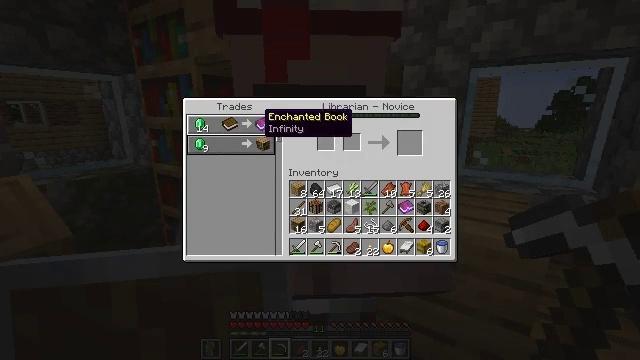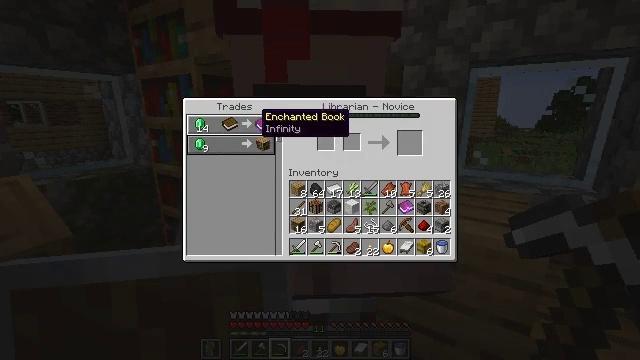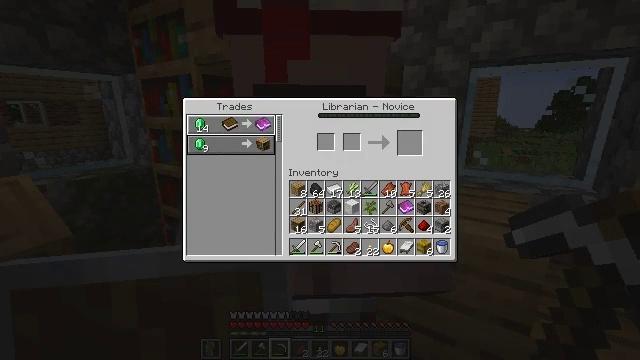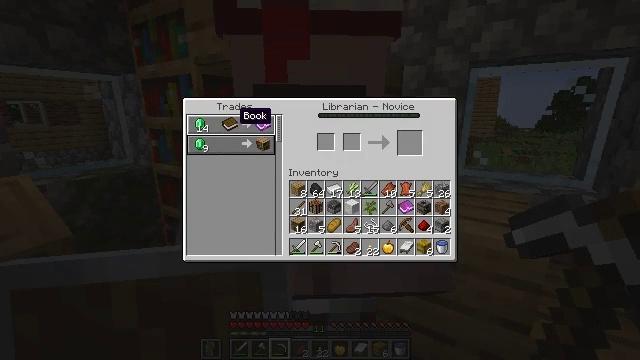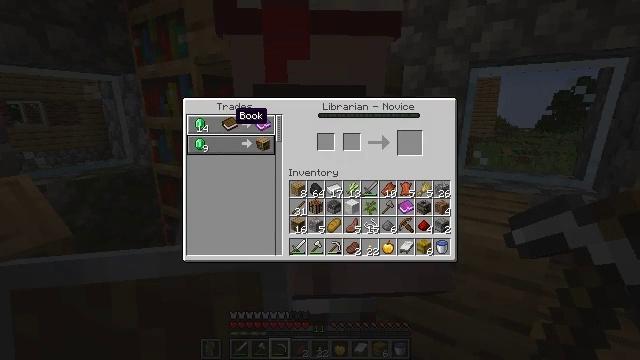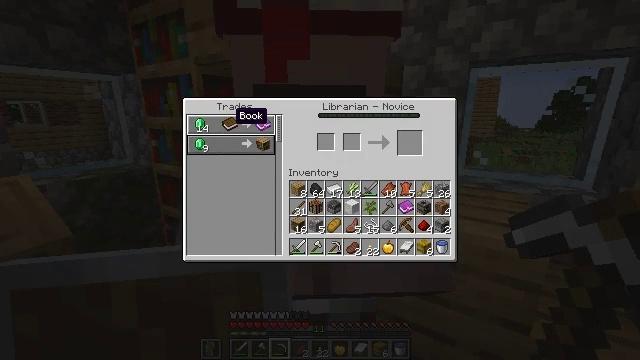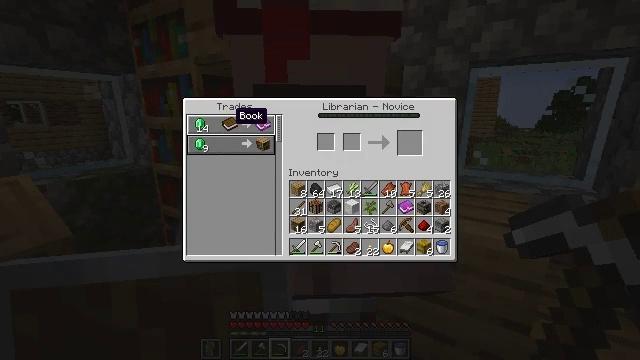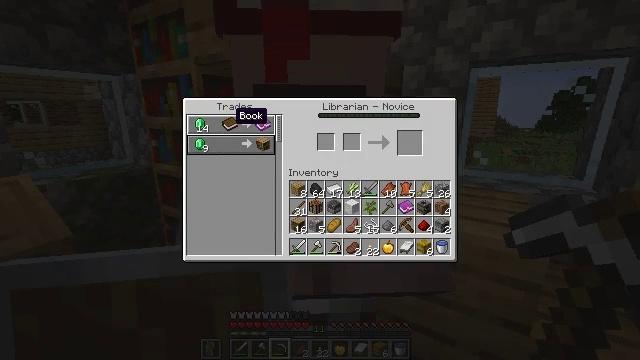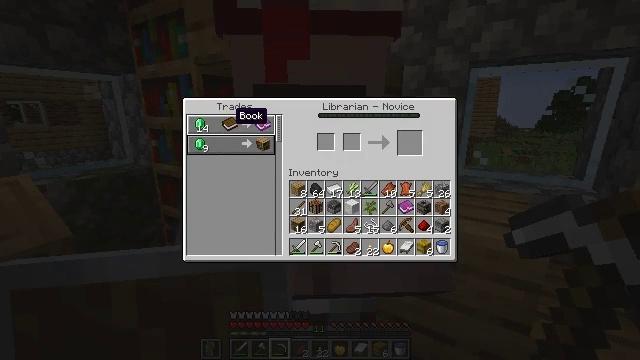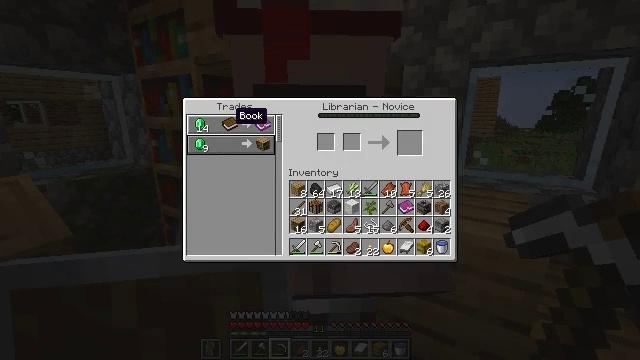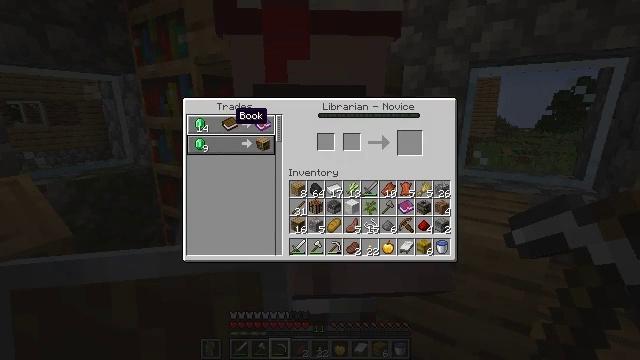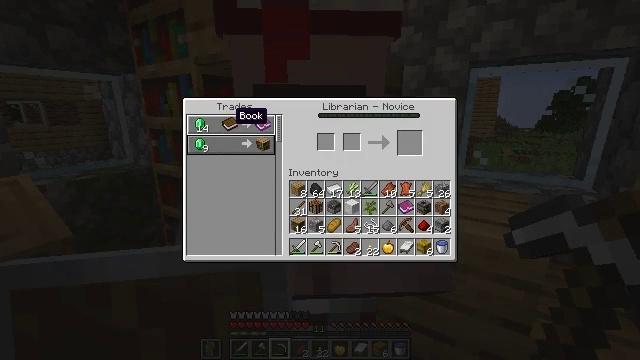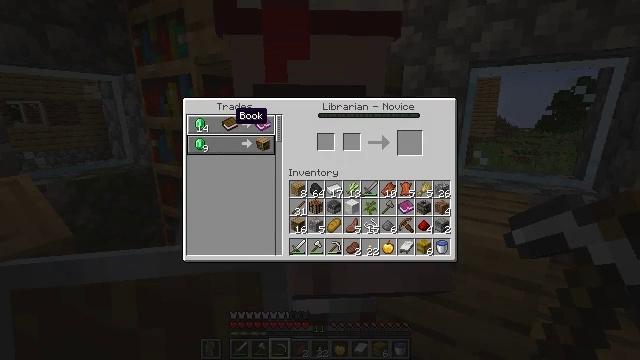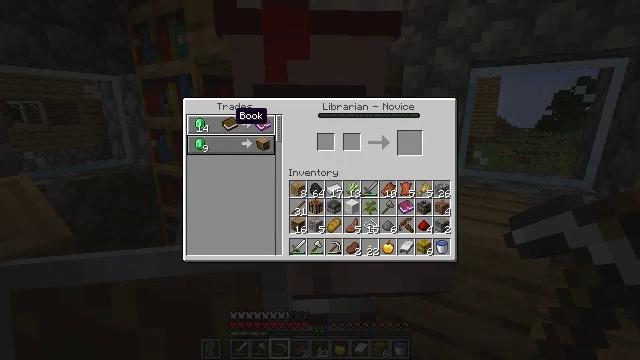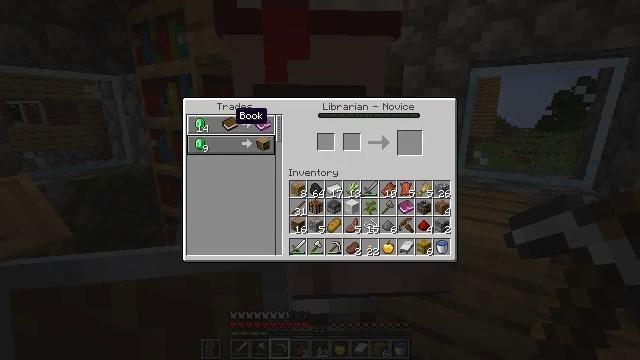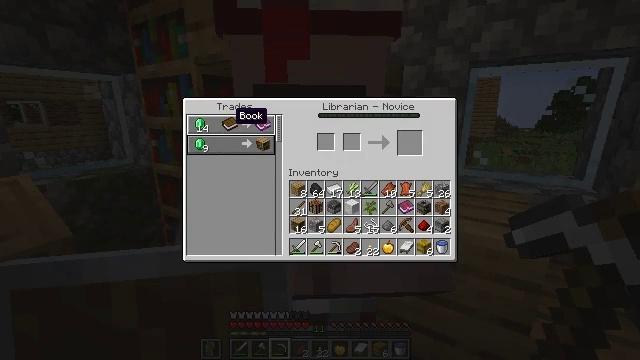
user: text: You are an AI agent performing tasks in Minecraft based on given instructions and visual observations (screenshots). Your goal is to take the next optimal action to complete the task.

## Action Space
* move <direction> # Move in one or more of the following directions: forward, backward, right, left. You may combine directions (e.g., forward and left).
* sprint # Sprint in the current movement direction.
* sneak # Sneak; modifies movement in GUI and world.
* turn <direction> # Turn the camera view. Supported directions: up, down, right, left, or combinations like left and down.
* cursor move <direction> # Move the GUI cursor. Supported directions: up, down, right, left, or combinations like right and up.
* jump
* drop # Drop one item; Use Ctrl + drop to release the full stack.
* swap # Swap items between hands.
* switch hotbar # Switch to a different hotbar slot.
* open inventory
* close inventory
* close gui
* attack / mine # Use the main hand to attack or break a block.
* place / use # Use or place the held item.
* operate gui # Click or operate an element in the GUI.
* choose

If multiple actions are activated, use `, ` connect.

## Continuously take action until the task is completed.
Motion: motion action
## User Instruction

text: Gather the blast furnace into your inventory.
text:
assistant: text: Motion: no_op
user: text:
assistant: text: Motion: cursor move left
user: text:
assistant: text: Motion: cursor move left
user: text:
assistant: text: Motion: no_op
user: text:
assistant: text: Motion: no_op
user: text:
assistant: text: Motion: no_op
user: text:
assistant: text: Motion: no_op
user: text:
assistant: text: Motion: no_op
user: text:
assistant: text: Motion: no_op
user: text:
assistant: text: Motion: no_op
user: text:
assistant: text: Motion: no_op
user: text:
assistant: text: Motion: no_op
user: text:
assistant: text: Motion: no_op
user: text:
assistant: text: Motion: no_op
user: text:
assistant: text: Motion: no_op
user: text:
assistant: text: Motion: no_op
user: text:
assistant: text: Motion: no_op
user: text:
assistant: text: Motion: no_op
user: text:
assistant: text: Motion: no_op
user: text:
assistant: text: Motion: no_op
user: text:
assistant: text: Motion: no_op
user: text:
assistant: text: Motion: no_op
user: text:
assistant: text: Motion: no_op
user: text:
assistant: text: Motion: no_op
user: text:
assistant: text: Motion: no_op
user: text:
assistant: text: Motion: no_op
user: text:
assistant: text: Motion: no_op
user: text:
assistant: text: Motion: no_op
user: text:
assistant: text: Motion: no_op
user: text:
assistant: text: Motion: cursor move right